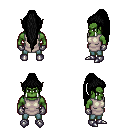
a pixel art fantasy rpg character, male body template, orc, green skin, white tunic, teal pants, black extra-long topknot hairstyle, metal gloves, metal boots, four views (front, back, left, right), 2x2 character sprite sheet, small pixel art, hard edges, no anti-aliasing